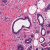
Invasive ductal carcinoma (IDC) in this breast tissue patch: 0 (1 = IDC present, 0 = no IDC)